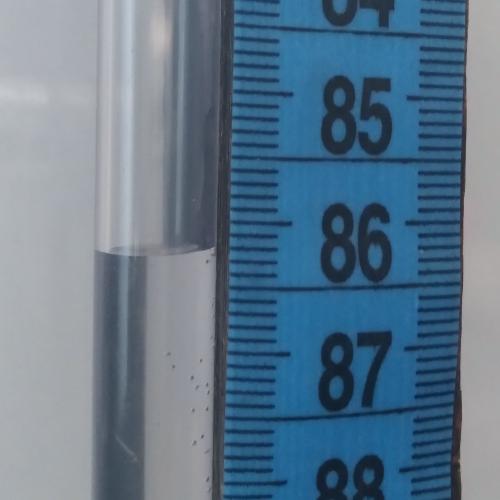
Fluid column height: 86.2 cm